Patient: sex M, age 51
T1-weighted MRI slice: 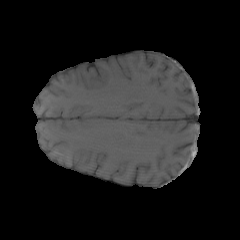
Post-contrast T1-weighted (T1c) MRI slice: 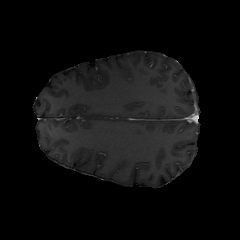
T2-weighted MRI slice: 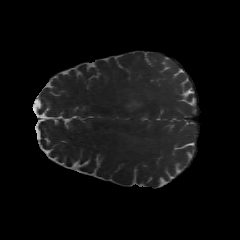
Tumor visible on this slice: yes
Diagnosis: Glioblastoma, IDH-wildtype
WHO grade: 4